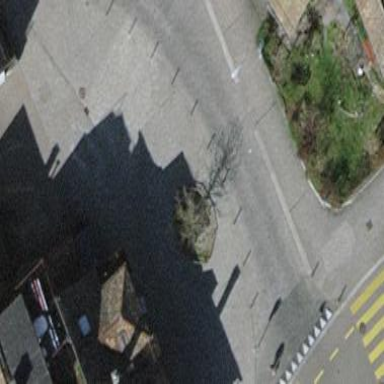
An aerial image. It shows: Pedestrian road with sett surface.